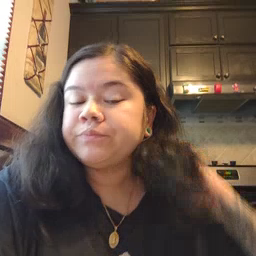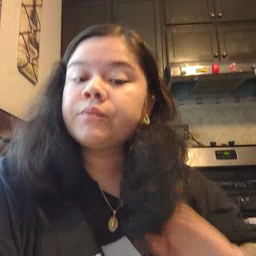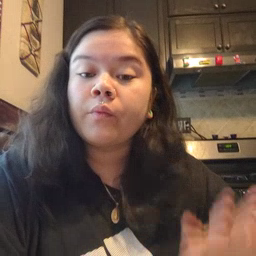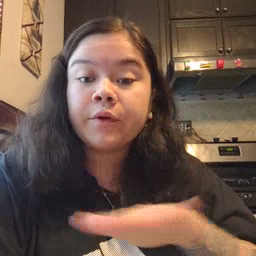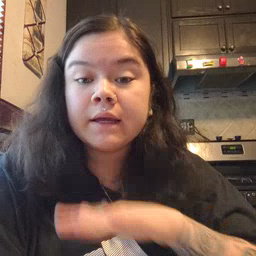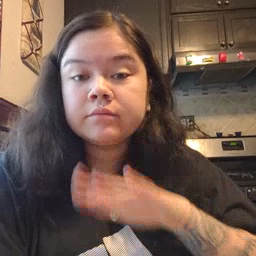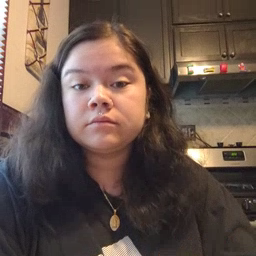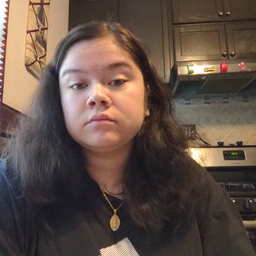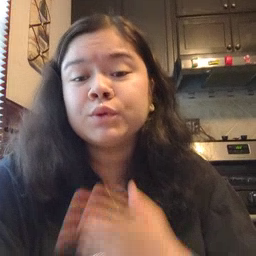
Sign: clean